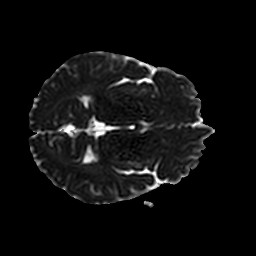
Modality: ADC
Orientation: axial
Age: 53
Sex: female
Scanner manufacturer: philips
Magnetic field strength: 3 T
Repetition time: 4.426 s
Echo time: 0.07332 s